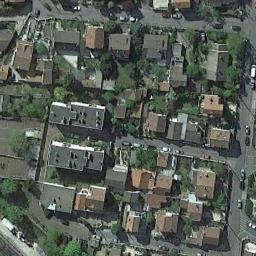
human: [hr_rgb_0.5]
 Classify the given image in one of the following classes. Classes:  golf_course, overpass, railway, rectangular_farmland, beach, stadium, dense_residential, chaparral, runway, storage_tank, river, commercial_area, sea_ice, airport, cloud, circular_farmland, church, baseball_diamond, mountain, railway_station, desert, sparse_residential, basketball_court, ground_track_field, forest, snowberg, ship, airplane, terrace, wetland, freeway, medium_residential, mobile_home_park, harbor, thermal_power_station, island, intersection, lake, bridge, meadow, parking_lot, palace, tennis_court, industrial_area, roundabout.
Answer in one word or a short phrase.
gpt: dense_residential